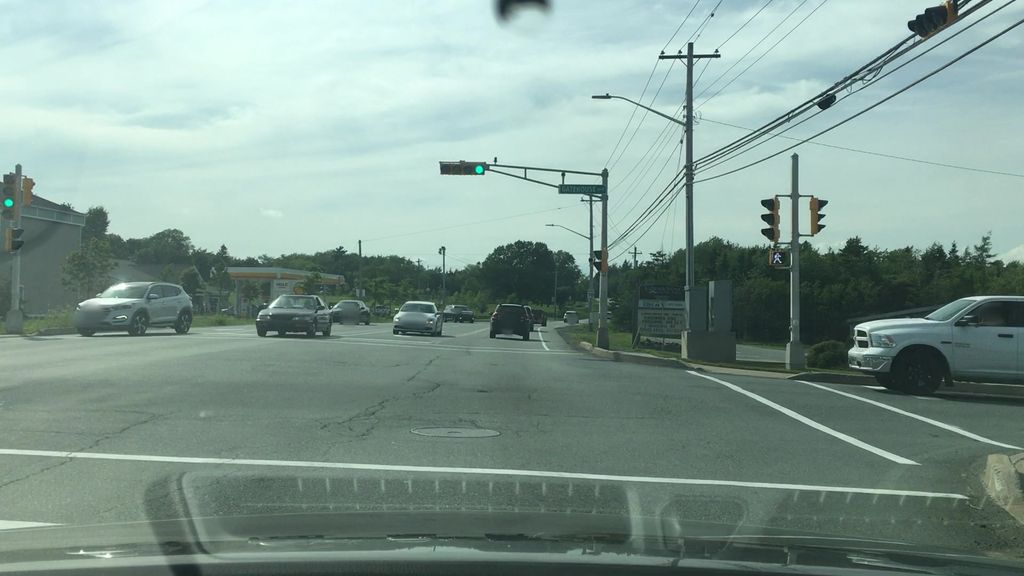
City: halifax